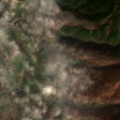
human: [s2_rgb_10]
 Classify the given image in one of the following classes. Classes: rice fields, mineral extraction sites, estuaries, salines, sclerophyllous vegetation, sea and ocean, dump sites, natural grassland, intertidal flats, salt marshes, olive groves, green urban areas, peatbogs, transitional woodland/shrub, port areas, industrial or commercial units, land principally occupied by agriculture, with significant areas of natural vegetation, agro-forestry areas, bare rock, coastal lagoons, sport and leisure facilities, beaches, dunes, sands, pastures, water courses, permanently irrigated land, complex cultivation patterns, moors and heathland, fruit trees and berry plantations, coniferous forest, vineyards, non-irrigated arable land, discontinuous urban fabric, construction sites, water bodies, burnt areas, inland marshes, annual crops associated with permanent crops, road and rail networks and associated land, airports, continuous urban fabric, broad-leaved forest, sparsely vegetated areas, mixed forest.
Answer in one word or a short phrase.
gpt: non-irrigated arable land, complex cultivation patterns, land principally occupied by agriculture, with significant areas of natural vegetation, broad-leaved forest